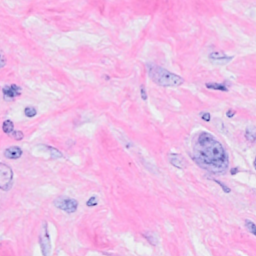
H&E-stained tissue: Breast